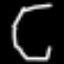
Label: octagon